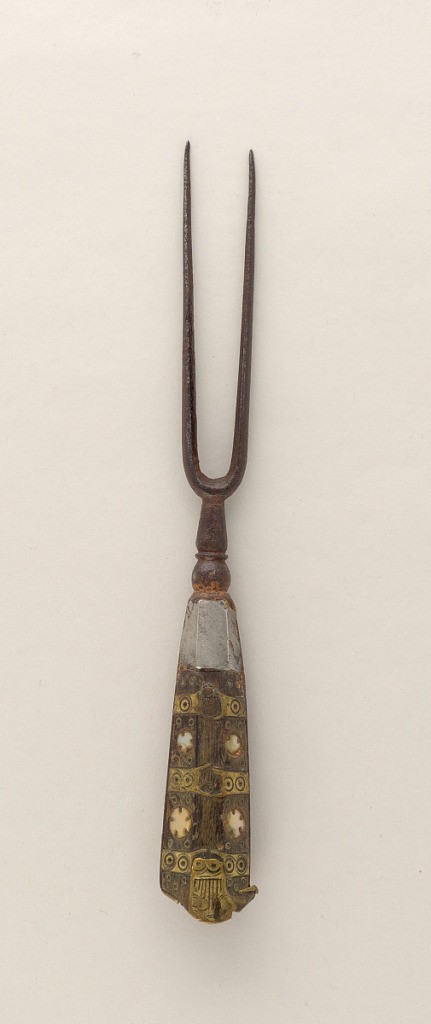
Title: Fork
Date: ca. 1650
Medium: Steel, horn, mother-of-pearl, brass
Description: Two-tined fork, curved shoulders and baluster neck. Handle hexagonal in section; bone inlaid with circular motifs of mother-of-pearl and brass. Brass mounts decorated with circular motifs.